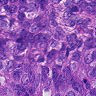
Metastatic tissue present: yes